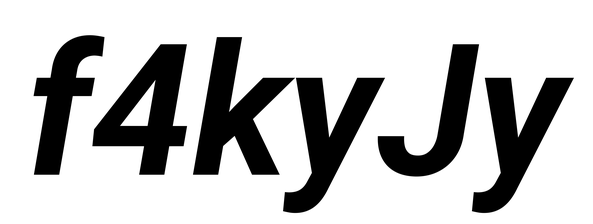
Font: Roboto-Italic_Bold_Italic